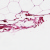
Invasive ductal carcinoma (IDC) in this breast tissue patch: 0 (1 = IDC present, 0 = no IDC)